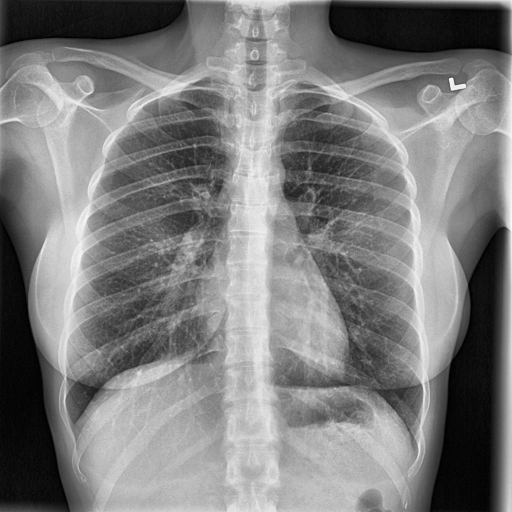
Finding: NORMAL